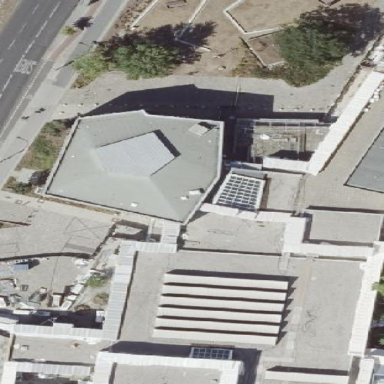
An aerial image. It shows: Building with flat roof.